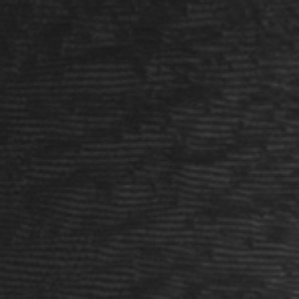
Label: frost